Question: I want to add the value in row as i mentioned in the below code.

Here i have posted some sample code here.
'''
Create Table #temp1
(
ID int,
Value Varchar(MAX)
)
Insert into #temp1 Values
(1,'0.1+0.26'),
(2,'1.1+7.25-4.65'),
(3,'2.1+6.24*3.3'),
(4,'3.14+5.23*2.2'),
(5,'0.143+4.22/3.4')
Select * from #temp1
Drop Table #temp1
Select 1 ID,0.1+0.26 [Value]
Union ALL
Select 2 ID,1.1+7.25-4.65 [Value]
Union ALL
Select 3 ID,2.1+6.24*3.3 [Value]
Union ALL
Select 4 ID,3.14+5.23*2.2 [Value]
Union ALL
Select 5 ID,0.143+4.22/3.4 [Value]
'''
Can any one suggest me to solve this.
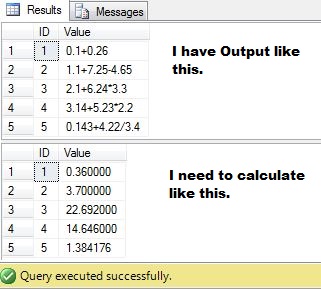
Answer: Use 'Dynamic query'. Try this.
'''
SELECT *,
0 AS t
INTO #pars_temp -- Intermediate table for parsing each row
FROM #temp1
DECLARE @sql NVARCHAR(max),
@id INT,
@val VARCHAR(5000)
WHILE EXISTS(SELECT 1
FROM #pars_temp
WHERE t = 0)-- To check the existence of unparsed row
BEGIN
SELECT TOP 1 @val = value,
@id = id
FROM #pars_temp
WHERE t = 0
SET @sql ='update #temp1 set value = ' + @val
+ ' where id = ' + CONVERT(VARCHAR(10), @id) -- update the values
EXEC Sp_executesql @sql
UPDATE #pars_temp
SET t = 1
WHERE id = @id -- To remove the parsed row
END
SELECT *
FROM #temp1
'''